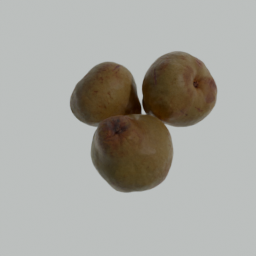
Label: nature